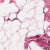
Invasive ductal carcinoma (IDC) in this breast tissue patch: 0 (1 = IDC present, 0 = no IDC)